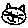
Label: cat